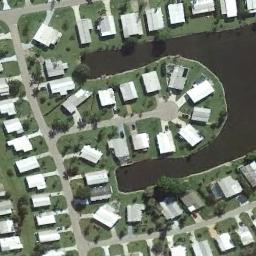
Label: residential